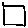
Label: square